Question: I just imported a project in my Android Studio. When I tried to refactor the package name, I started facing errors. I am a beginner in Android so just need your help.
When I refactored the package name by renaming the first folder after java. It did change the folder name but there were some imports in files of java (generated). Now I am unable to optimize imports in the generated files as it cannot be changed and all the changes are lost.

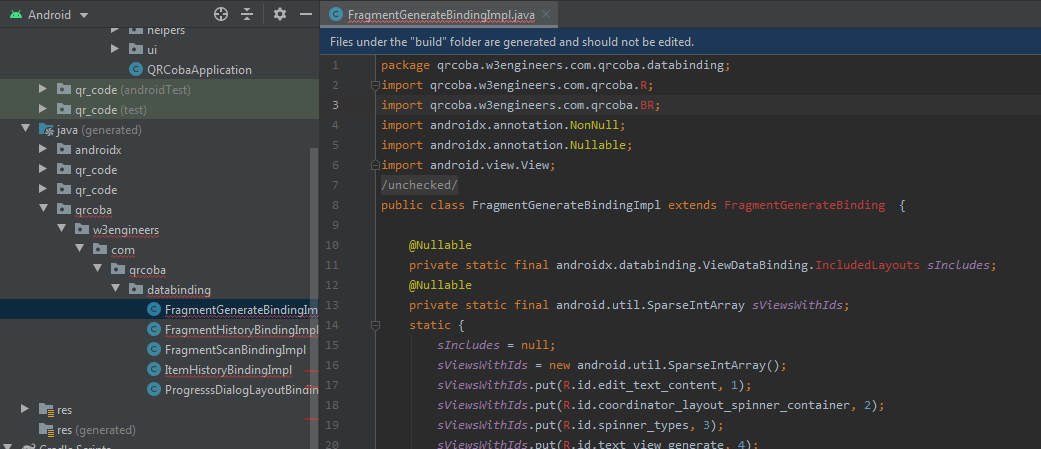
Answer: you are under java (generated) folder ...
those java files should not be edited...
those are generated by compiler....
it is clearly written above it should not be edited
as you said 'I am trying to refactor the package name' just refer this <URL>
Thanks